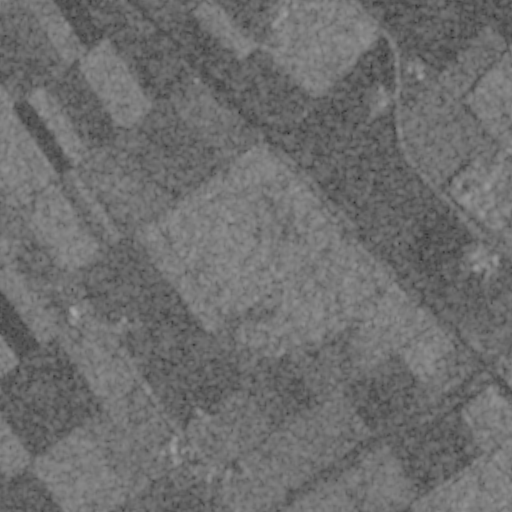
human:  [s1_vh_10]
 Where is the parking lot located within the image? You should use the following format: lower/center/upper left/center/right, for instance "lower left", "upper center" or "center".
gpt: The parking lot is located in the center right of the image.
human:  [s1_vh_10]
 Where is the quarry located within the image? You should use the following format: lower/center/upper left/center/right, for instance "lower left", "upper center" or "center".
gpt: There is no quarry in the image.

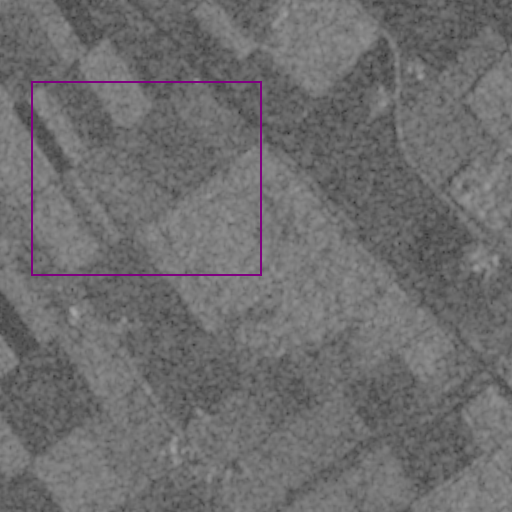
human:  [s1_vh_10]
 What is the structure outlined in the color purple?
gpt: The structure outlined in purple is a crop field.
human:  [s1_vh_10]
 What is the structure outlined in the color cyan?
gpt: There is no cyan outline.